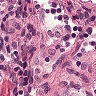
Metastatic tissue present: no